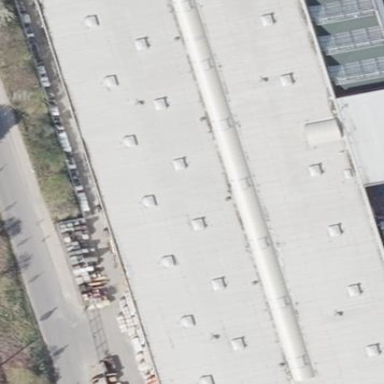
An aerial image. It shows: Retail building with flat roof.